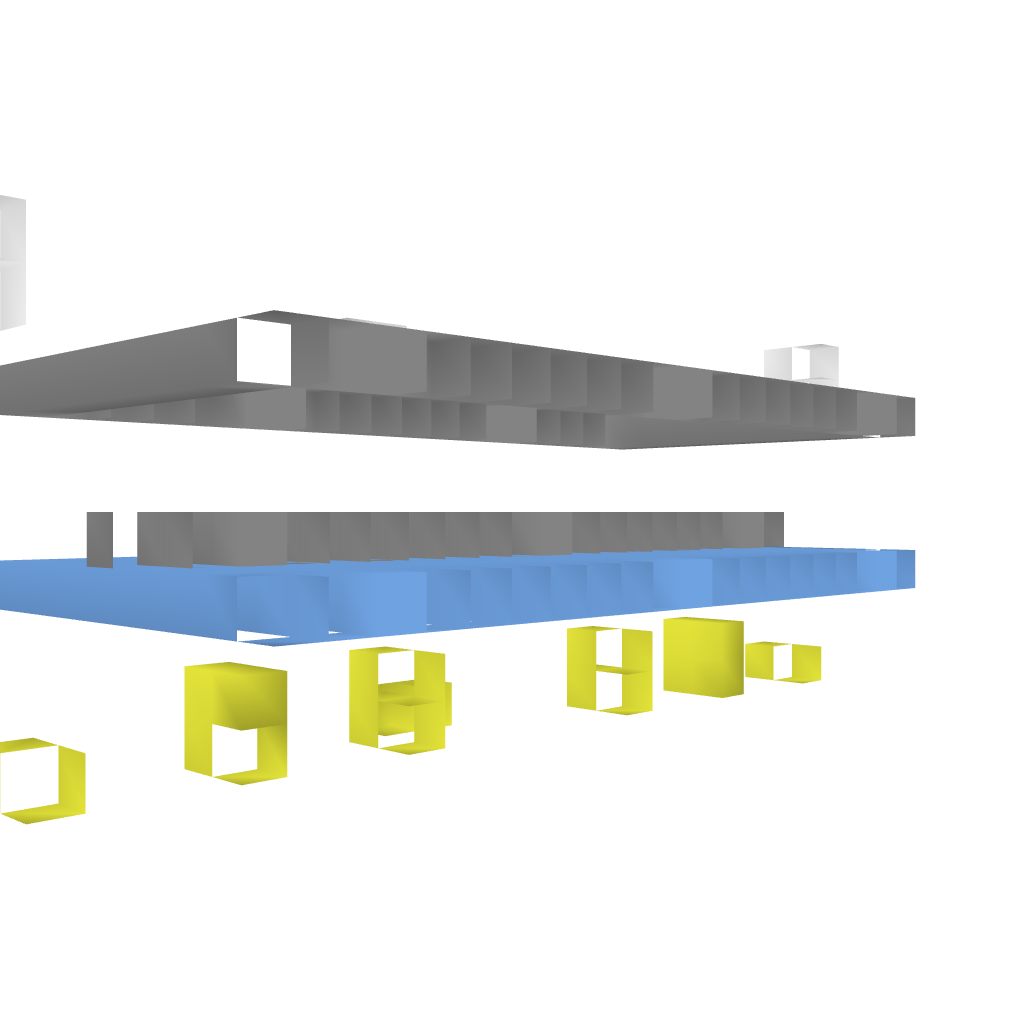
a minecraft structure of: Gold Farm bad low quality